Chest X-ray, PA view. Patient: 28 years old, sex M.
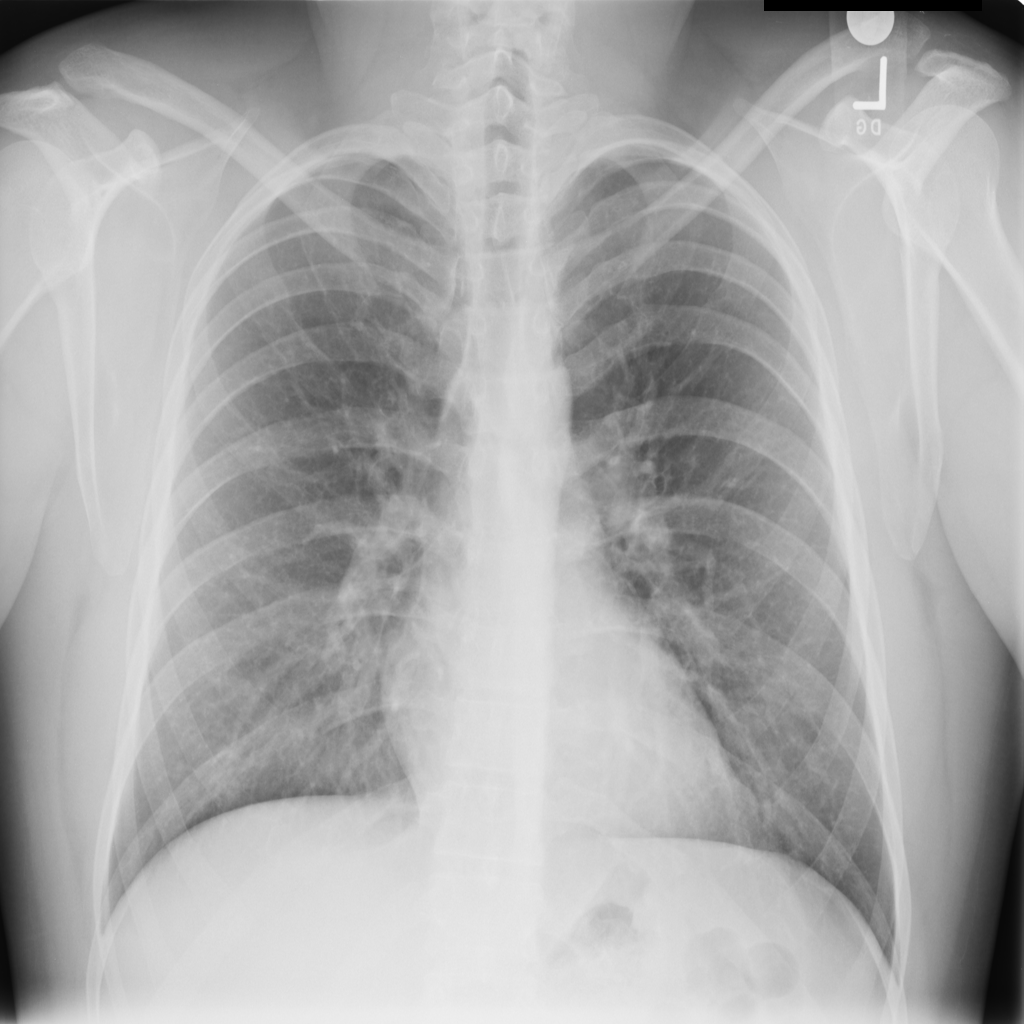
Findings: No Finding